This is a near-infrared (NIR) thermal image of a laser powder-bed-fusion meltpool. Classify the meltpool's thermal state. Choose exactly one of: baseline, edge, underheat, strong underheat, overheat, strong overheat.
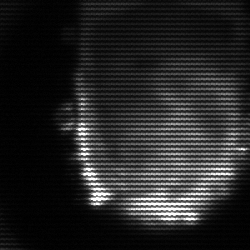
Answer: baseline